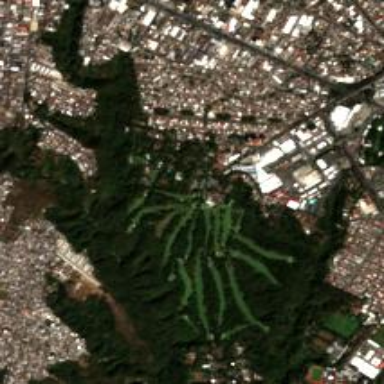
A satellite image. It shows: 18-hole golf course categorized under leisure land.